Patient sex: M
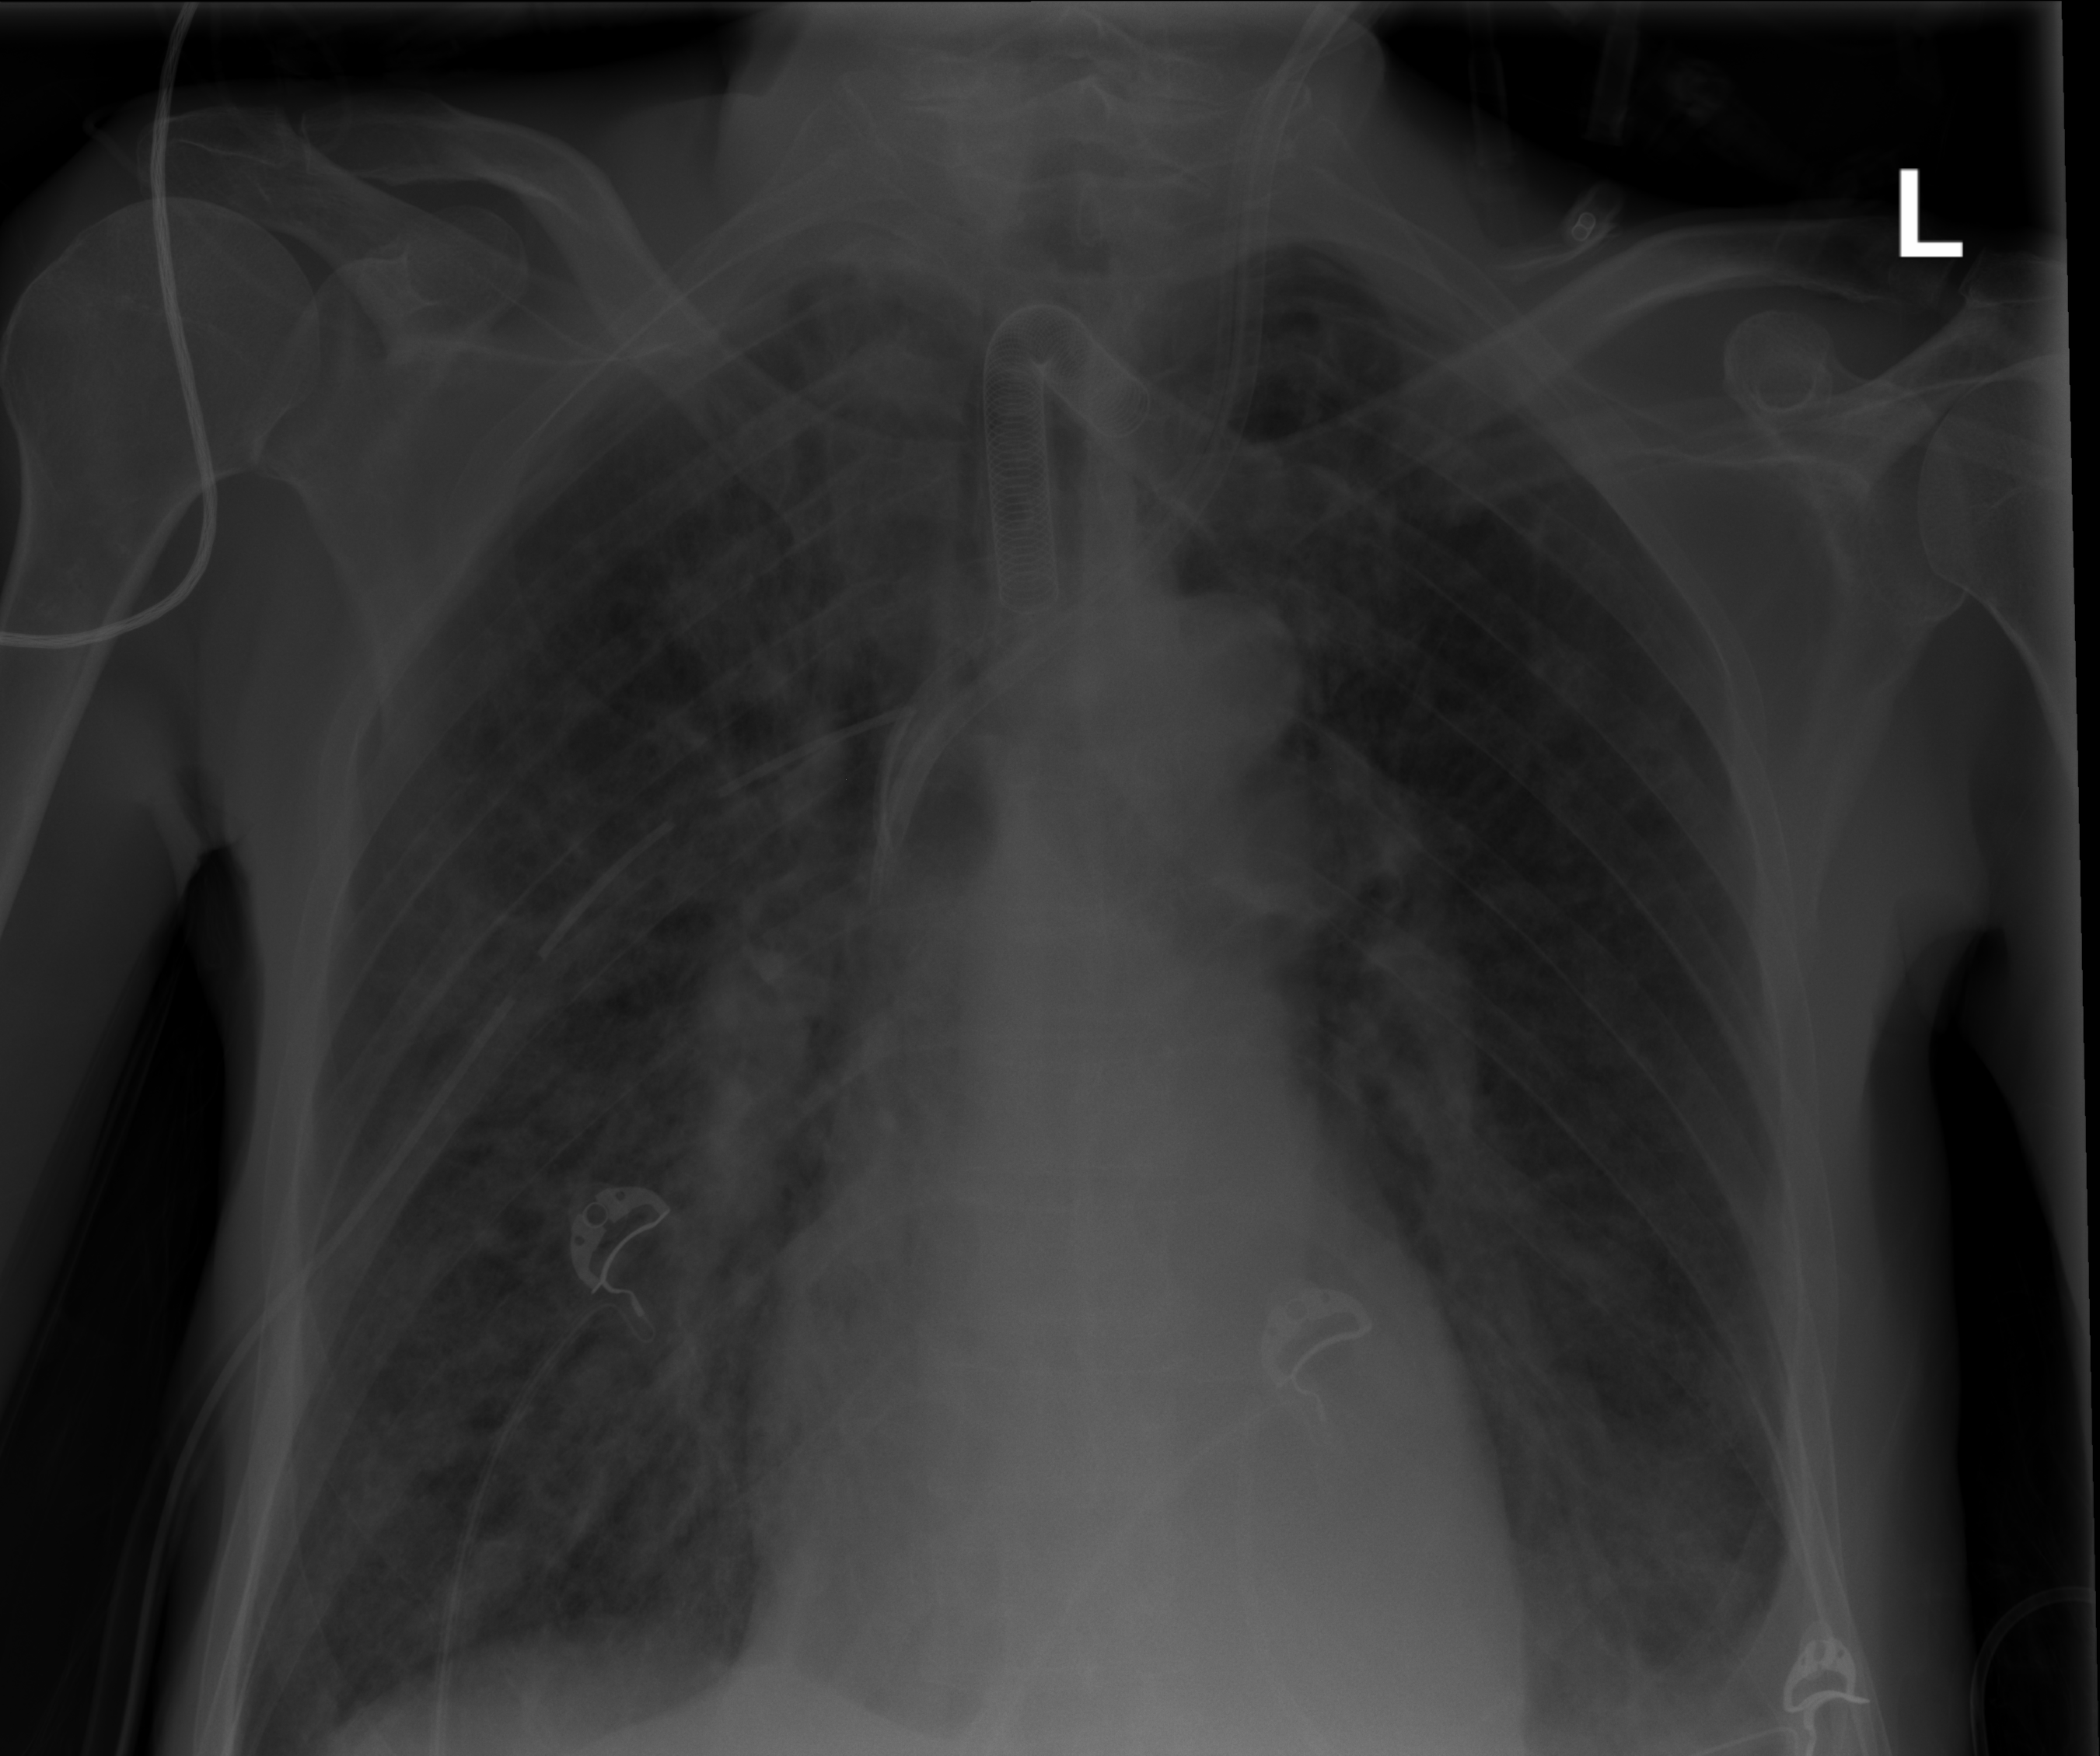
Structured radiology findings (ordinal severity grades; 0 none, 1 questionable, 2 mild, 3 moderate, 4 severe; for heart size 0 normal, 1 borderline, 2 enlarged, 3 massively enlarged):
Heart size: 0
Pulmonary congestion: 0
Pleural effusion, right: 0
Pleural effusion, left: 1
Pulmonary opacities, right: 2
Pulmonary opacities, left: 2
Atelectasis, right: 2
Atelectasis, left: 2